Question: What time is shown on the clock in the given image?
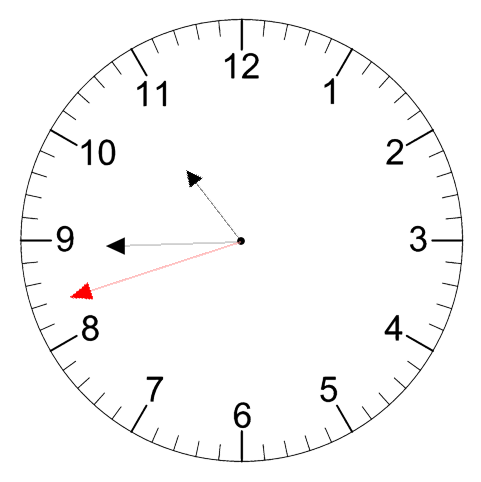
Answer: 10:44:42